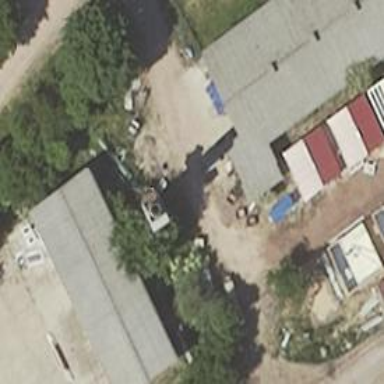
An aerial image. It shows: Shed building.